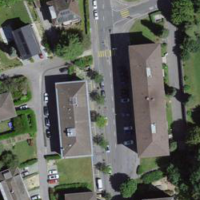
EUNIS habitat code: 55
Species observed at this site:
Circaea lutetiana
Corylus avellana